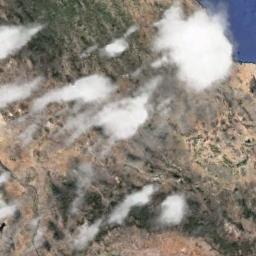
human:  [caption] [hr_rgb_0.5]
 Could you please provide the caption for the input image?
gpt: White clouds on the land and blue sea where green and yellow intersect .

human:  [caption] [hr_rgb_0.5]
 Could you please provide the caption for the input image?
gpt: A thick white cloud floats on the deep blue sea .

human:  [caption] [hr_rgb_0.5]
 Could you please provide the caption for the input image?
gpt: The cumulus clouds are located above the wasteland and some vegetation are in the wasteland .

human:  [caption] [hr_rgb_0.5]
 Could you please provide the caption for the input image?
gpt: The white cloud is above the land and a lake .

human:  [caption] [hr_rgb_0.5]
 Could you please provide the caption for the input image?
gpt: There are some gray and white clouds over a plain .